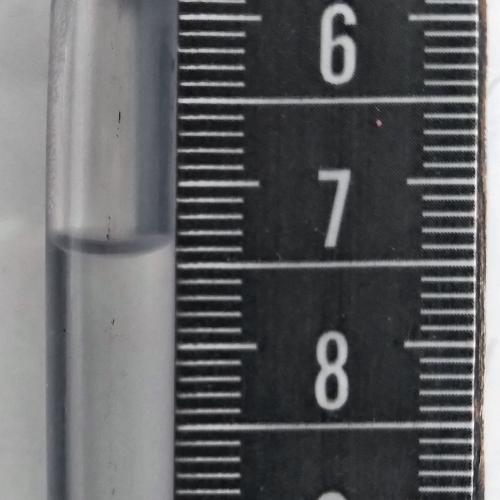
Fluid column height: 7.4 cm